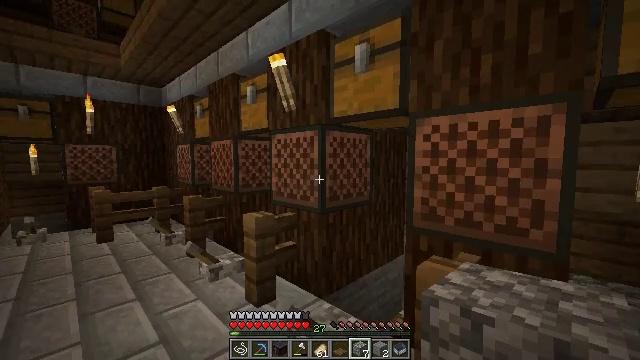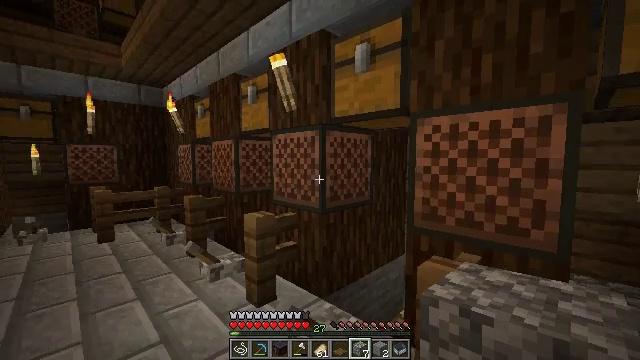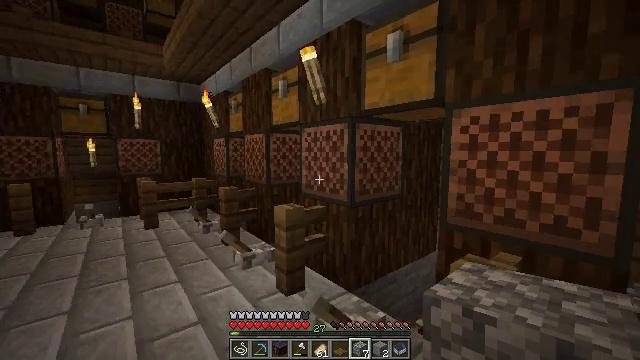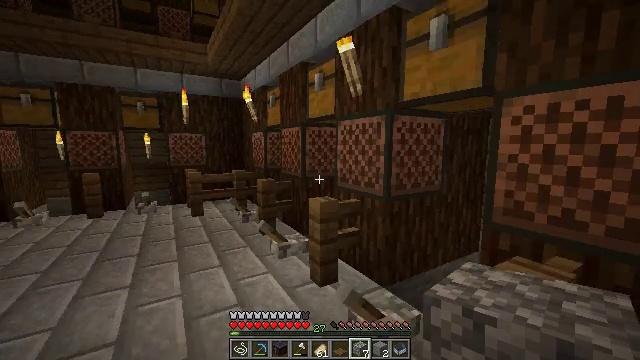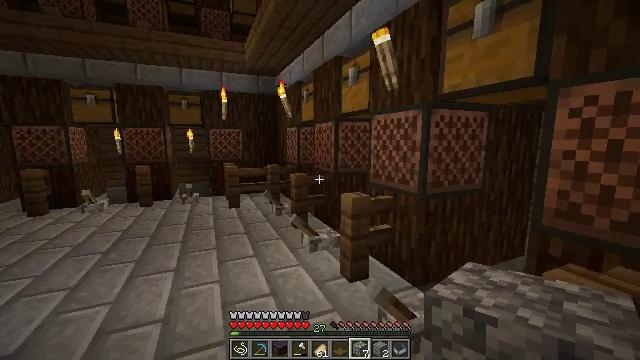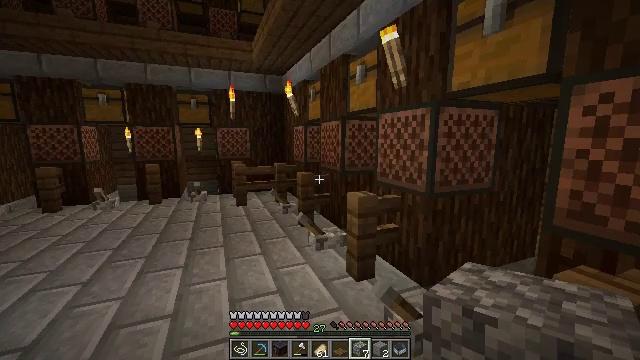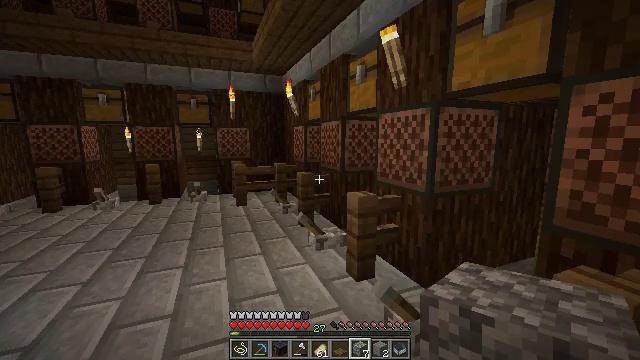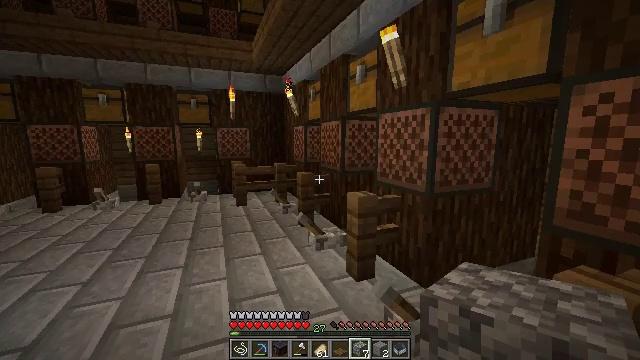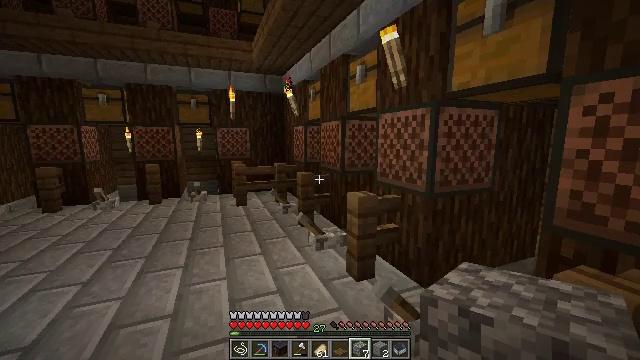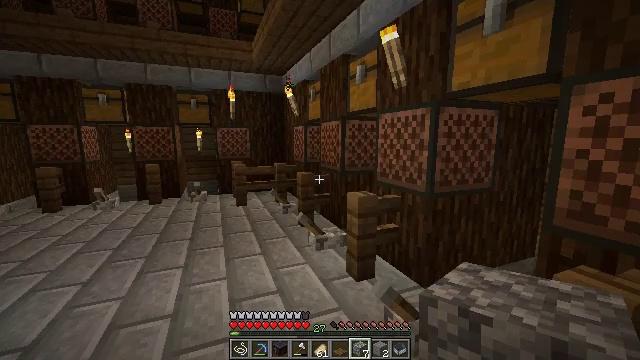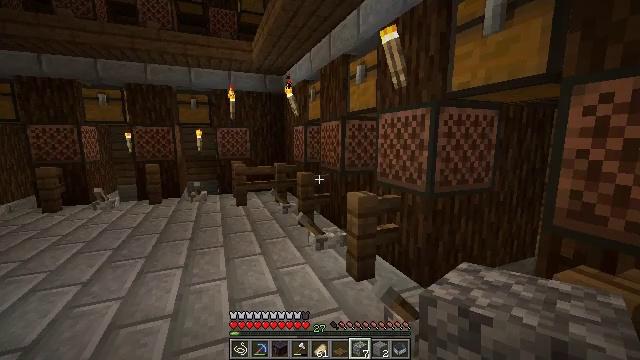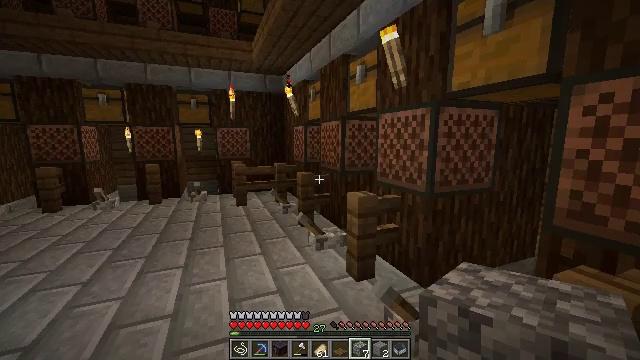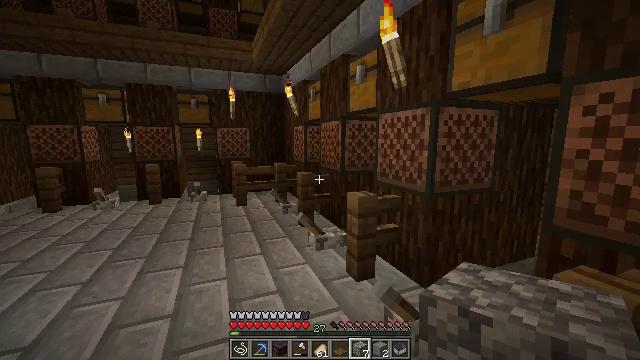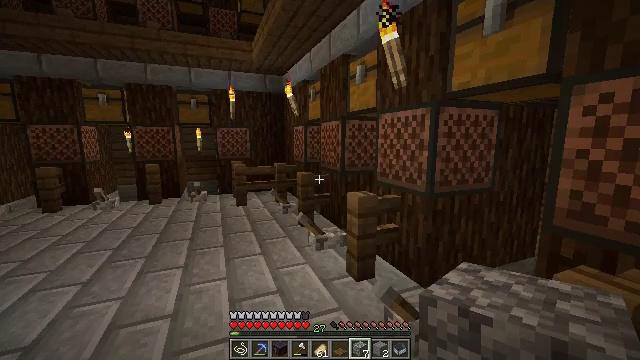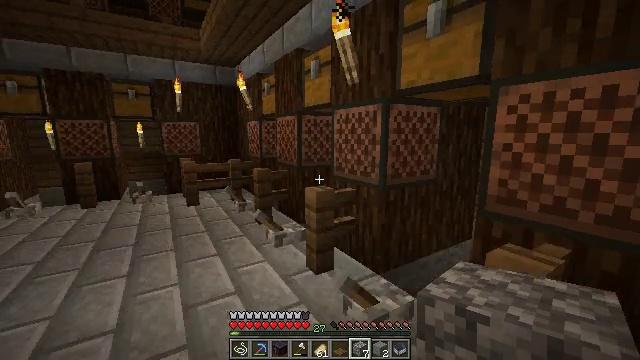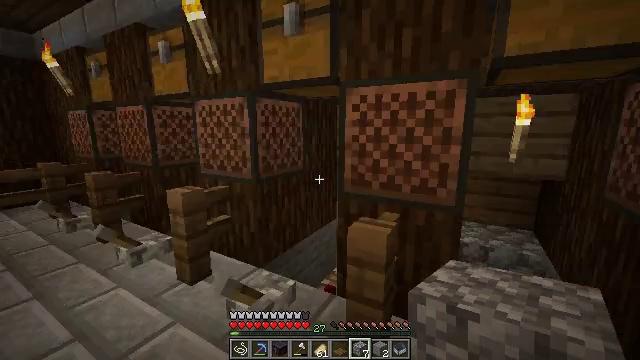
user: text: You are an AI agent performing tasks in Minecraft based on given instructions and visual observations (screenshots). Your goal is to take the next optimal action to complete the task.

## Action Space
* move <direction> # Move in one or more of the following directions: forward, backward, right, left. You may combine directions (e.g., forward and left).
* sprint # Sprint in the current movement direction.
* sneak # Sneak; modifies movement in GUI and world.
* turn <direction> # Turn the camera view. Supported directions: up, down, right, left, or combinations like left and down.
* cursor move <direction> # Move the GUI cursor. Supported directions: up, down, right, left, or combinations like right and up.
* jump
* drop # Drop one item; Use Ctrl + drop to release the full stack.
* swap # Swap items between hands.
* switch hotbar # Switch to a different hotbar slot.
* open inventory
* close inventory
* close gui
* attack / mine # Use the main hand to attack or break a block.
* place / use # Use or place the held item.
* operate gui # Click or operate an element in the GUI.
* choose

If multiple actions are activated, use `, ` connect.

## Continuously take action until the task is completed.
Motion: motion action
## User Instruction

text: Recycle the repeater from a redstone circuit.
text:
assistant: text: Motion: no_op
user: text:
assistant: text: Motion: turn left and down
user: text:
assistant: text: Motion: turn left and down
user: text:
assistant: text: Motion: turn left and down
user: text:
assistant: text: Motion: turn left
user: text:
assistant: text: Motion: no_op
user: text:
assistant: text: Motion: no_op
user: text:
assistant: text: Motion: no_op
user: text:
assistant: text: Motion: no_op
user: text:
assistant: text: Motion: no_op
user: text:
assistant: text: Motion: no_op
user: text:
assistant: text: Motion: no_op
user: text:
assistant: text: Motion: no_op
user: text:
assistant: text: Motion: turn right and down
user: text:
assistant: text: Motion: turn right and down
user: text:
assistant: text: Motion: turn right
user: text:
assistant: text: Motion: turn right
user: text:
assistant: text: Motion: turn right
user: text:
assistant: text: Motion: no_op
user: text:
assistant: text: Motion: no_op
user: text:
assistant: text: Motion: no_op
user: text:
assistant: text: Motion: no_op
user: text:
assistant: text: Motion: no_op
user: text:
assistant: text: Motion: no_op
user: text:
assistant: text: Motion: no_op
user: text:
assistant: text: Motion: no_op
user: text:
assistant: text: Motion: no_op
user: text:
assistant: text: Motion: no_op
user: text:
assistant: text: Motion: no_op
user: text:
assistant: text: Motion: no_op